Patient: sex M, age 42
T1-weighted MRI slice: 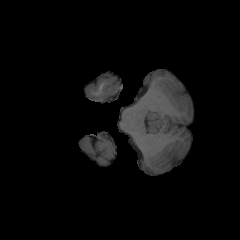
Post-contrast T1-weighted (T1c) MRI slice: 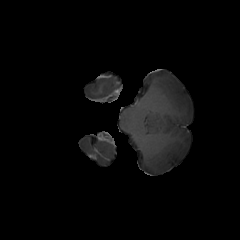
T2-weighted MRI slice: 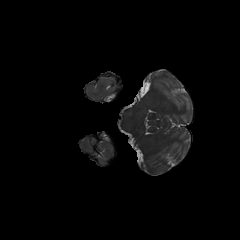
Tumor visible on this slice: no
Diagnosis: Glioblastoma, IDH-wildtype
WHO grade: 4